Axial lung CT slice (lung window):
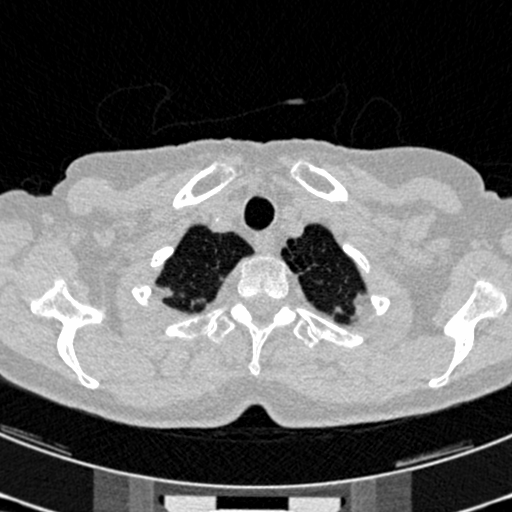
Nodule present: no